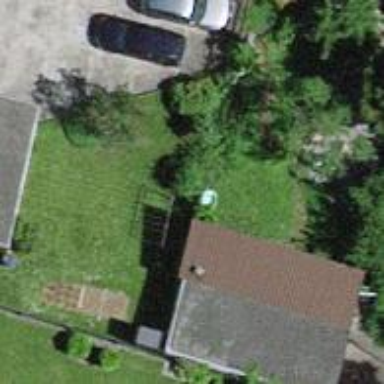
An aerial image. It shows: Garage building.